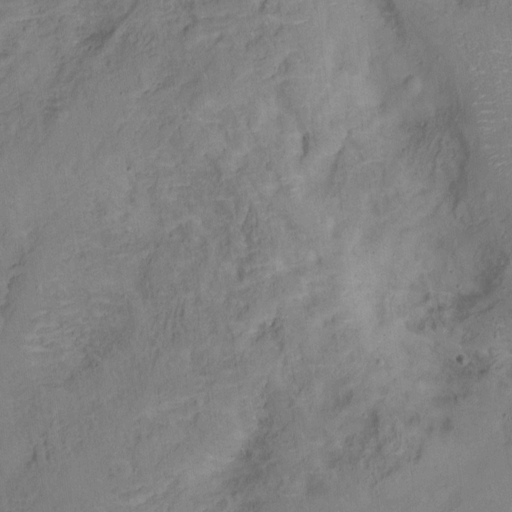
Classes present: Background